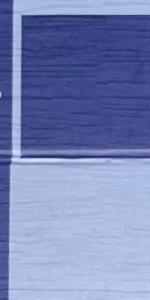
Label: Empty